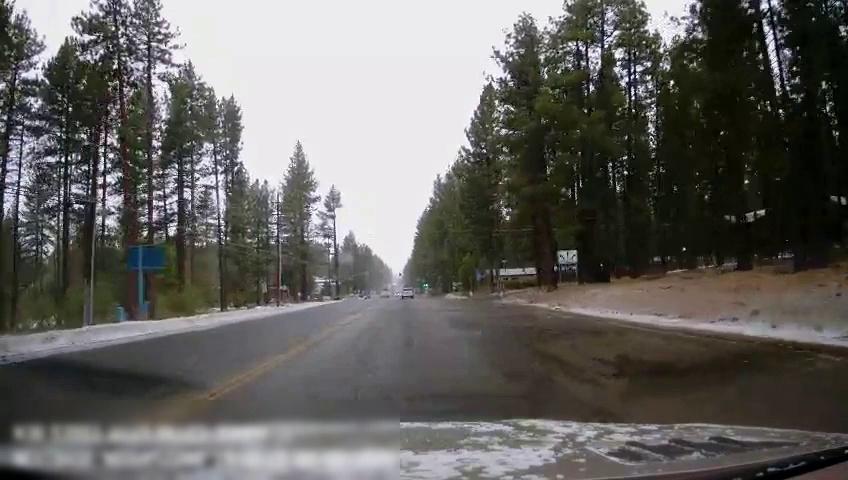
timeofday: Day
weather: Snowy
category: Drivable Space
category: Vehicles | Van
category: Lanes | Current Lane
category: Traffic | Signs